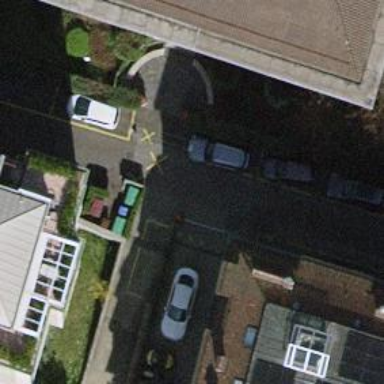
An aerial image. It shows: Bollard.